【题型】证明题　【知识点】立体几何　【难度】easy
如图，在四棱锥 $P-ABCD$ 中，四边形 $ABCD$ 为正方形，已知 $PD \perp$ 平面 $ABCD$，$E$ 为 $PC$ 中点。

(1) 证明： $PA \parallel$ 平面 $BDE$；

(2) 证明： 平面 $PCD \perp$ 平面 $PBC$。

\vspace{5pt}  % 题目与详解间的间距
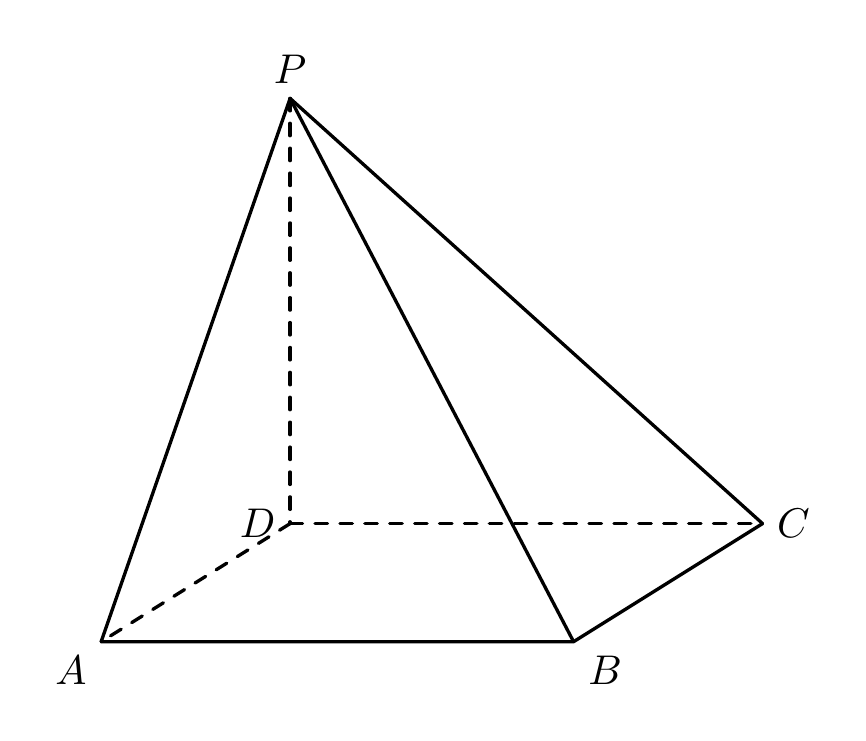
【解答】
【详解】

% 第一问证明
(1) 在四棱锥 $P-ABCD$ 中，四边形 $ABCD$ 为正方形，
连接 $AC$，$BD$，交于点 $O$，则 $O$ 是 $AC$ 中点，连接 $OE$，

$\because E$ 为 $PC$ 中点，则 $OE$ 为 $\triangle PAC$ 的中位线，

$\therefore OE \parallel PA$，

$\because PA$ 在平面 $BDE$ 外，$OE \subset$ 平面 $BDE$，

$\therefore PA \parallel$ 平面 $BDE$。

\vspace{5pt}  % 两问证明间的间距
% 第二问证明

(2) $\because$ 在四棱锥 $P-ABCD$ 中，四边形 $ABCD$ 为正方形，

$\therefore BC \perp CD$，

$\because PD \perp$ 平面 $ABCD$，$BC \subset$ 平面 $ABCD$，

$\therefore BC \perp PD$，

$\because PD \cap CD = D$，$PD, CD \subset$ 平面 $PCD$，

$\therefore BC \perp$ 平面 $PCD$，

$\because BC \subset$ 平面 $PBC$，

$\therefore$ 平面 $PCD \perp$ 平面 $PBC$。
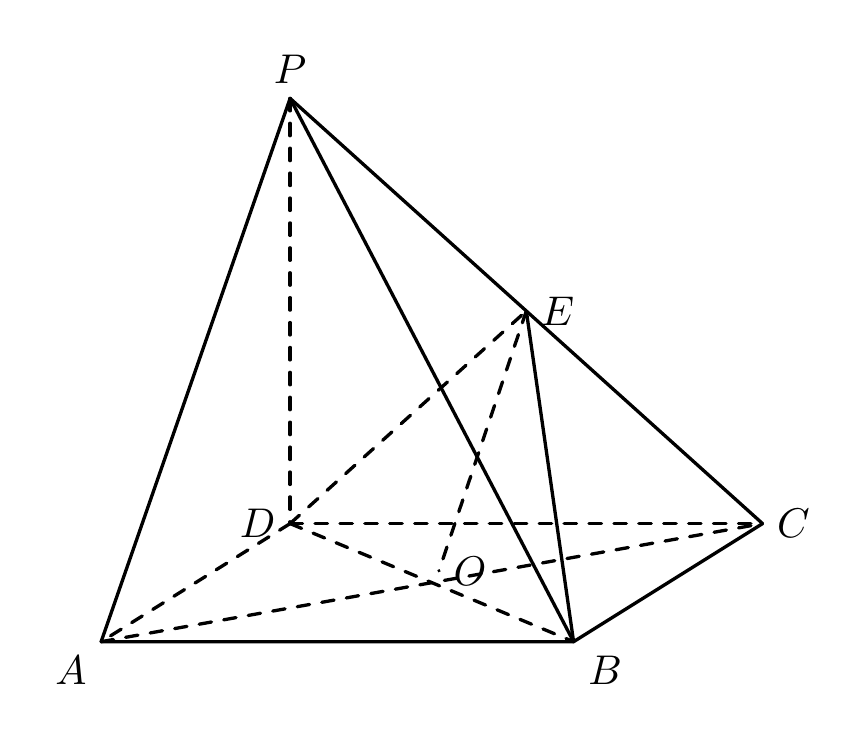